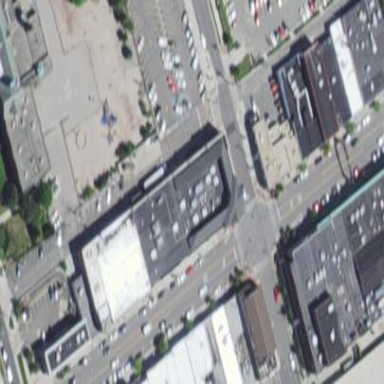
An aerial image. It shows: Retail building.